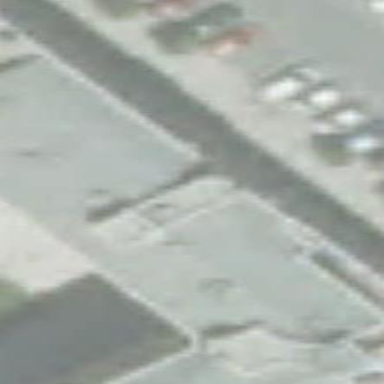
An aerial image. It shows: Part of building.